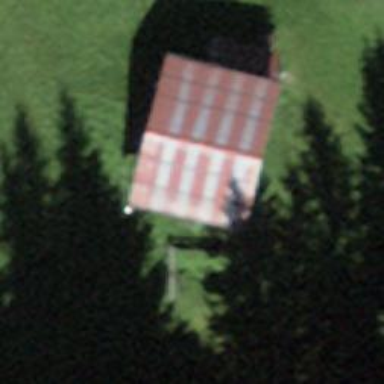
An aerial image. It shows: Cabin.